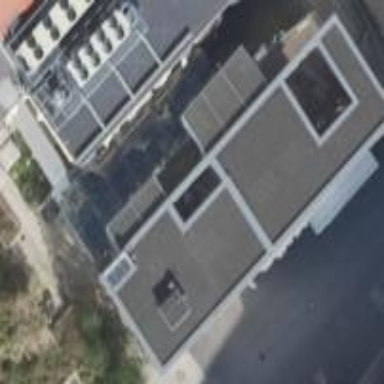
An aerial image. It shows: Office building.